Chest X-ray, PA view. Patient: 58 years old, sex M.
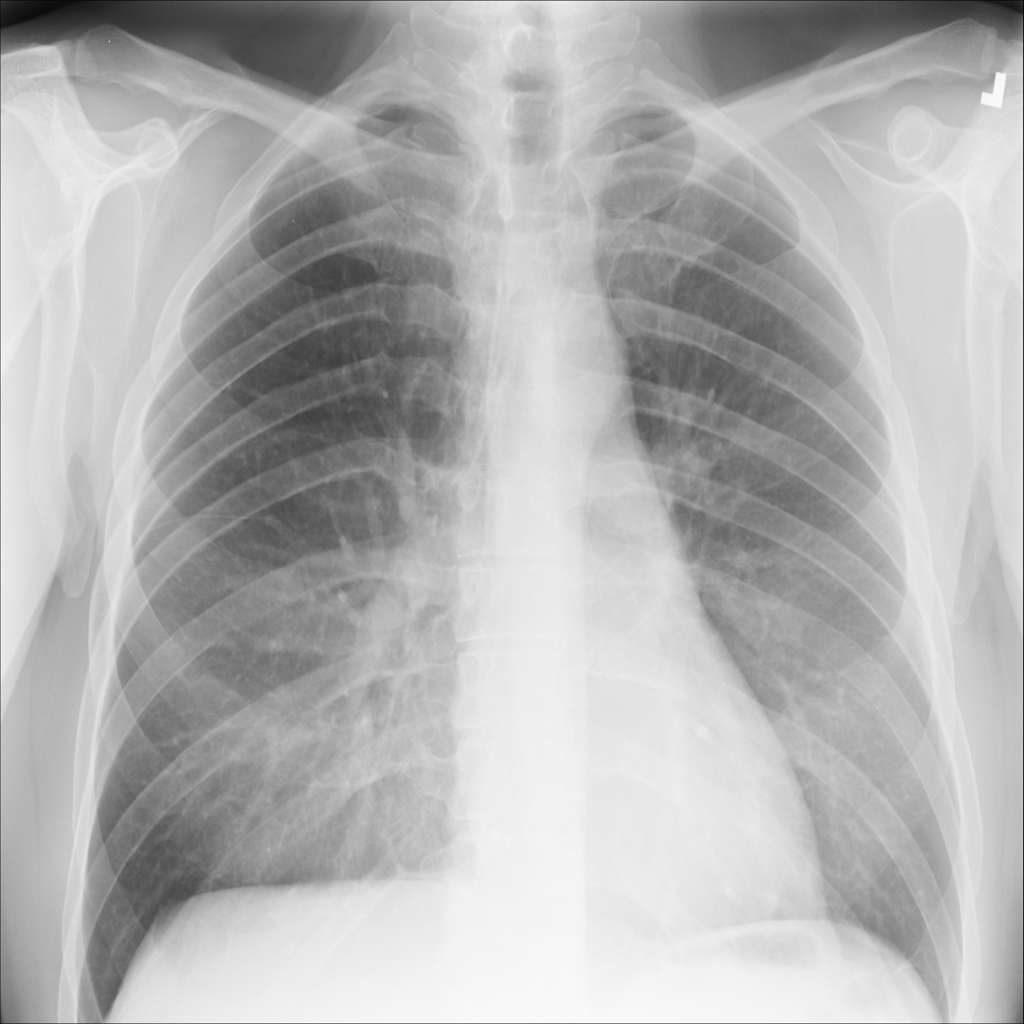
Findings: No Finding